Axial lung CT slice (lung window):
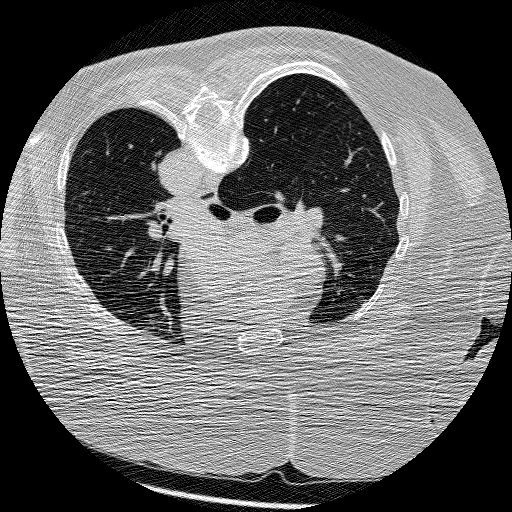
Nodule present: no